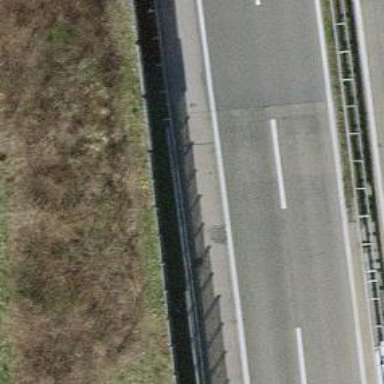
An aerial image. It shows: Guard rail.